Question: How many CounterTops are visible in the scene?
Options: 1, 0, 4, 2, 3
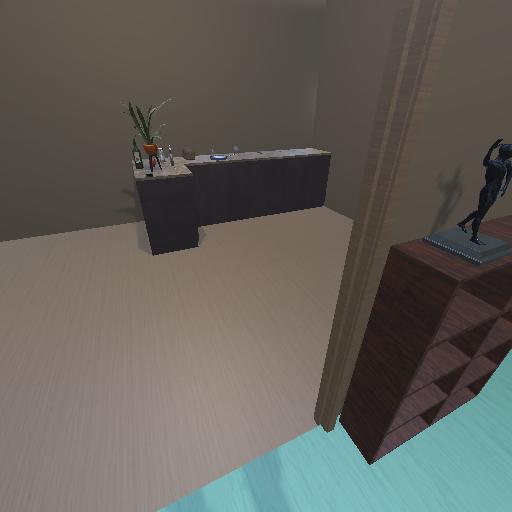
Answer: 1